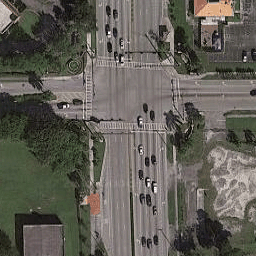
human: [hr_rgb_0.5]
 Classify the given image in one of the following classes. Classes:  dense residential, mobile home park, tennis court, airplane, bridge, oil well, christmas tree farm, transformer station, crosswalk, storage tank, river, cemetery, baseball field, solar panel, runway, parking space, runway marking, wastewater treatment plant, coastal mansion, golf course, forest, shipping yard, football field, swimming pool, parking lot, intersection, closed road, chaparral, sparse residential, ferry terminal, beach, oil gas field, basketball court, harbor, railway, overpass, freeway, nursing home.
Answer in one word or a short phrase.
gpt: intersection